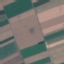
Land use / land cover: AnnualCrop